Field crop: tomato
Growth stage: 1
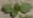
Species: solanum